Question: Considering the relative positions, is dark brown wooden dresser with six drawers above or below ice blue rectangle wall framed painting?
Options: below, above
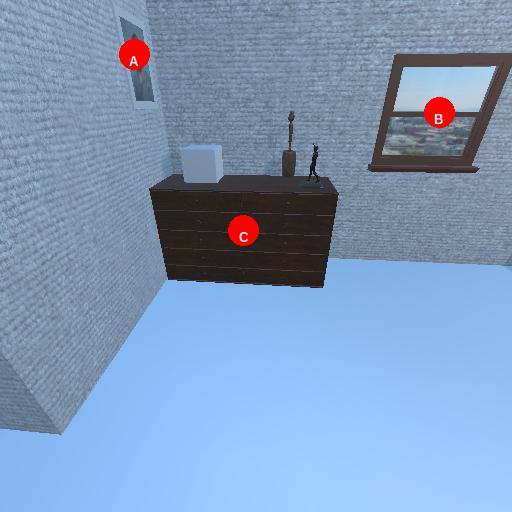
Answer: below